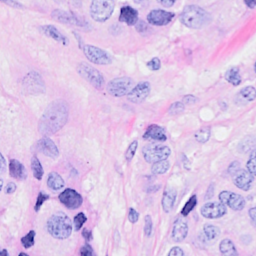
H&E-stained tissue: Breast